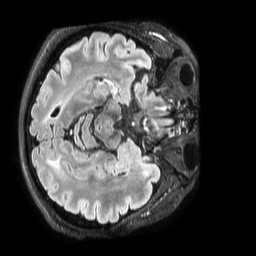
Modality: FLAIR
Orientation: axial
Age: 66
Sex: male
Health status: ill
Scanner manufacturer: philips
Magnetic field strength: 3 T
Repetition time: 4.8 s
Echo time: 0.34 s